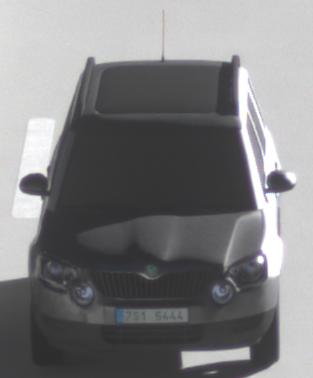
Make: Skoda
Model: Yeti 1.2 TSI
Detailed model: Yeti
Model produced from: 2009/11
Model produced until: 2011/10
Doors: 5
Color: gray
Road condition: dry road
Daytime: sunrise or sunset
Contrast: high contrast